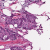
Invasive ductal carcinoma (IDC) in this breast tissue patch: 1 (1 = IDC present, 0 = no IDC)